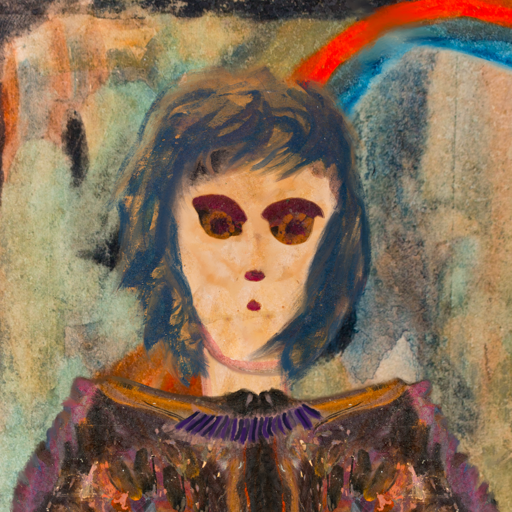
Background: Childish, Head And Neck Front: Childish, Face Front: Doll, Bust: Gypsy_Queen, Hair Front: InTheSun, Head Accessory: Blank, Second Necklace: Blank, Necklace: HillGirl, Baby: Blank